Field crop: maize
Growth stage: 2
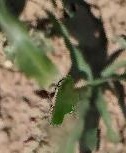
Species: maize